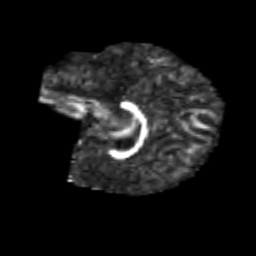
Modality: FA
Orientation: sagittal
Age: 7
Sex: female
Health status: healthy